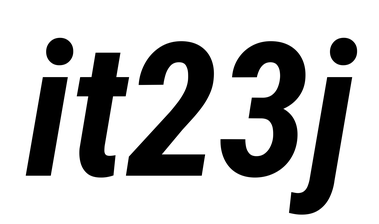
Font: Roboto-Italic_Condensed_Bold_Italic